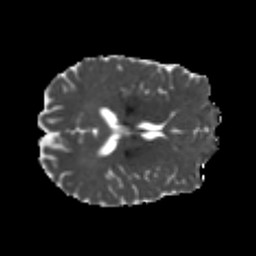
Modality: MD
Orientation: axial
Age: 20
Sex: male
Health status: healthy
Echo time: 0.074 s